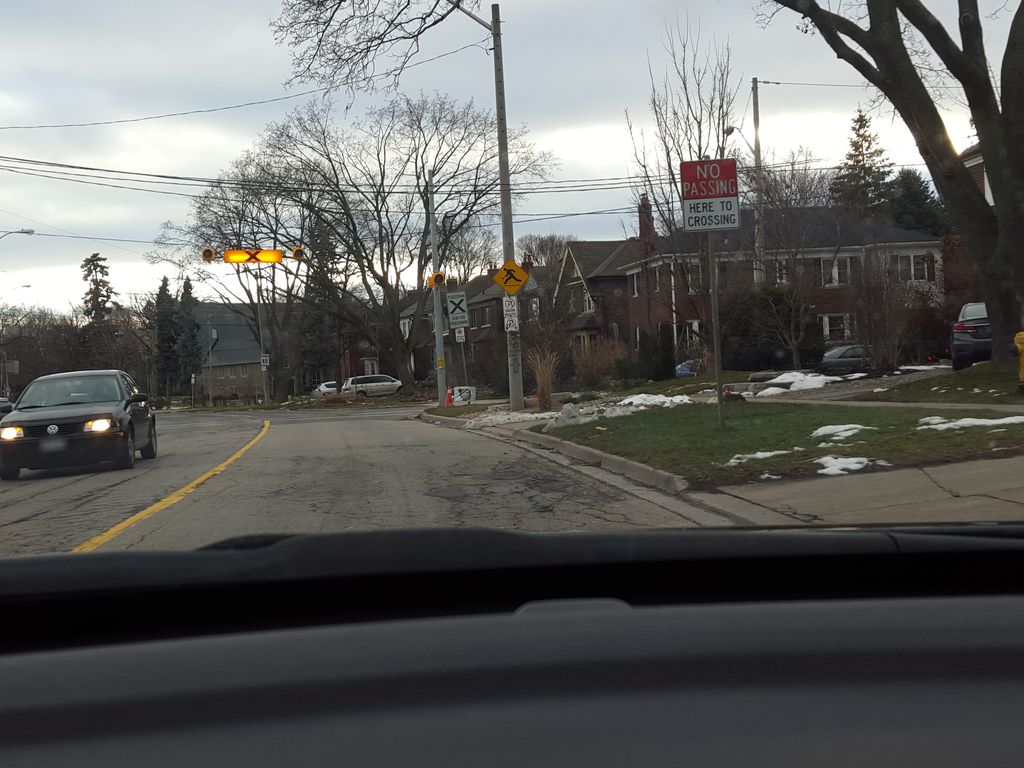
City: toronto